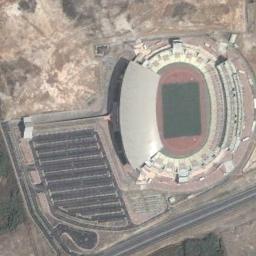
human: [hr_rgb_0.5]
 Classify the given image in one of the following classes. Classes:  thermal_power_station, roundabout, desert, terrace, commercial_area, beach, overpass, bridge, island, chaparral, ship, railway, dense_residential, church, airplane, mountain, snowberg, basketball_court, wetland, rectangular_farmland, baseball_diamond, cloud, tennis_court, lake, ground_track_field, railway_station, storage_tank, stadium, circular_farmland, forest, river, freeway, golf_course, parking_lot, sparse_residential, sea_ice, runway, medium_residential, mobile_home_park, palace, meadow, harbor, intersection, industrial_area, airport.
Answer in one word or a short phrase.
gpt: stadium